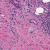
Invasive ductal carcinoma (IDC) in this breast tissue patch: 0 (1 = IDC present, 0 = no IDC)